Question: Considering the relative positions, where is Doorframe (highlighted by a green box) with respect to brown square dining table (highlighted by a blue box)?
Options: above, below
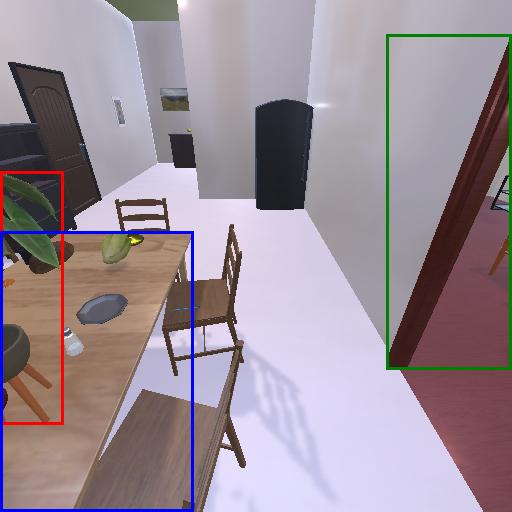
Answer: above